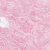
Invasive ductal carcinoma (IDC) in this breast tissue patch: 0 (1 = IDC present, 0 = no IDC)